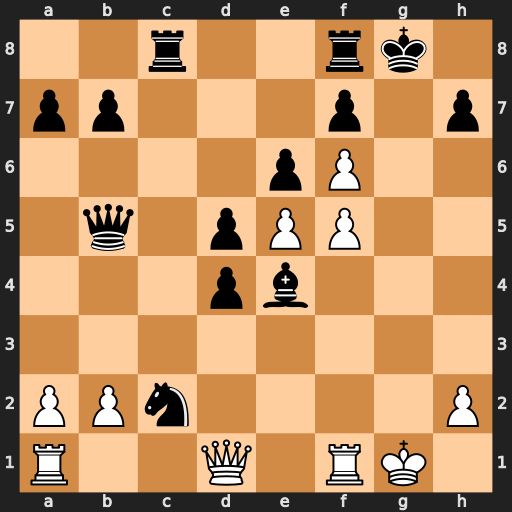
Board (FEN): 2r2rk1/pp3p1p/4pP2/1q1pPP2/3pb3/8/PPn4P/R2Q1RK1
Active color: w
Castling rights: -
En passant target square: -
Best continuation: Qg4+ Kh8 Qg7#